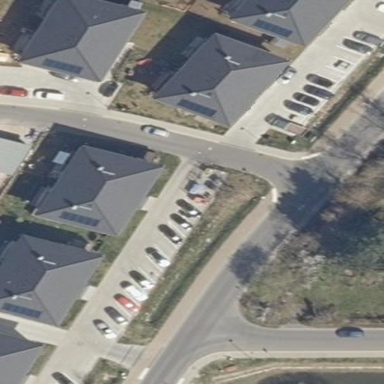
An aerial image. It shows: Street side parking area.